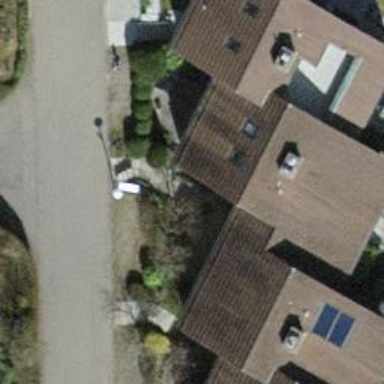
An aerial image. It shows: Building with tile roof.